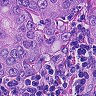
Metastatic tissue present: yes